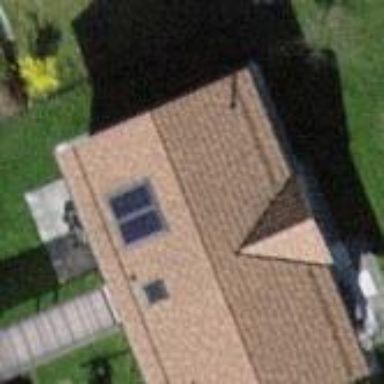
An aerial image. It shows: Building with gabled roof made of tiles. The roof orientation is along the building.